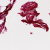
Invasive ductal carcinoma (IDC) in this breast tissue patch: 0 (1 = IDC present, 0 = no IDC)